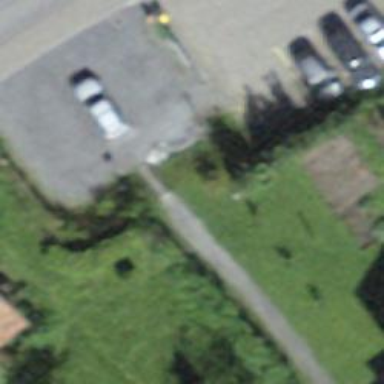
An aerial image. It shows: Set of steps on the road.